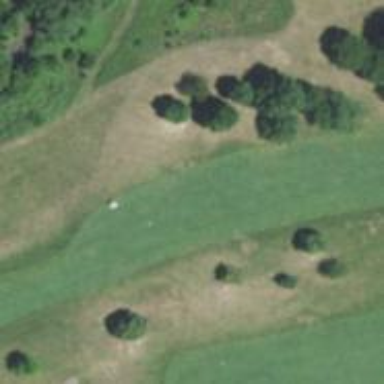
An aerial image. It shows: View of golf hole.